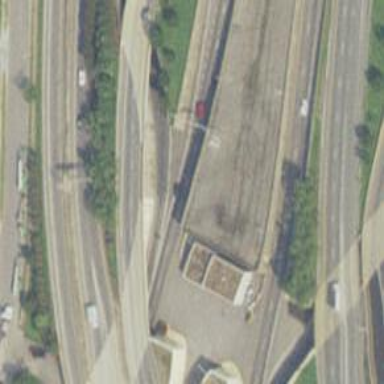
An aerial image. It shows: Asphalt motorway link.